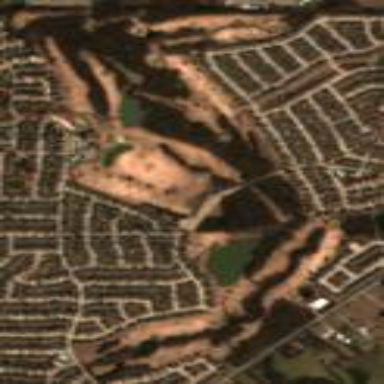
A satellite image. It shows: Golf course.